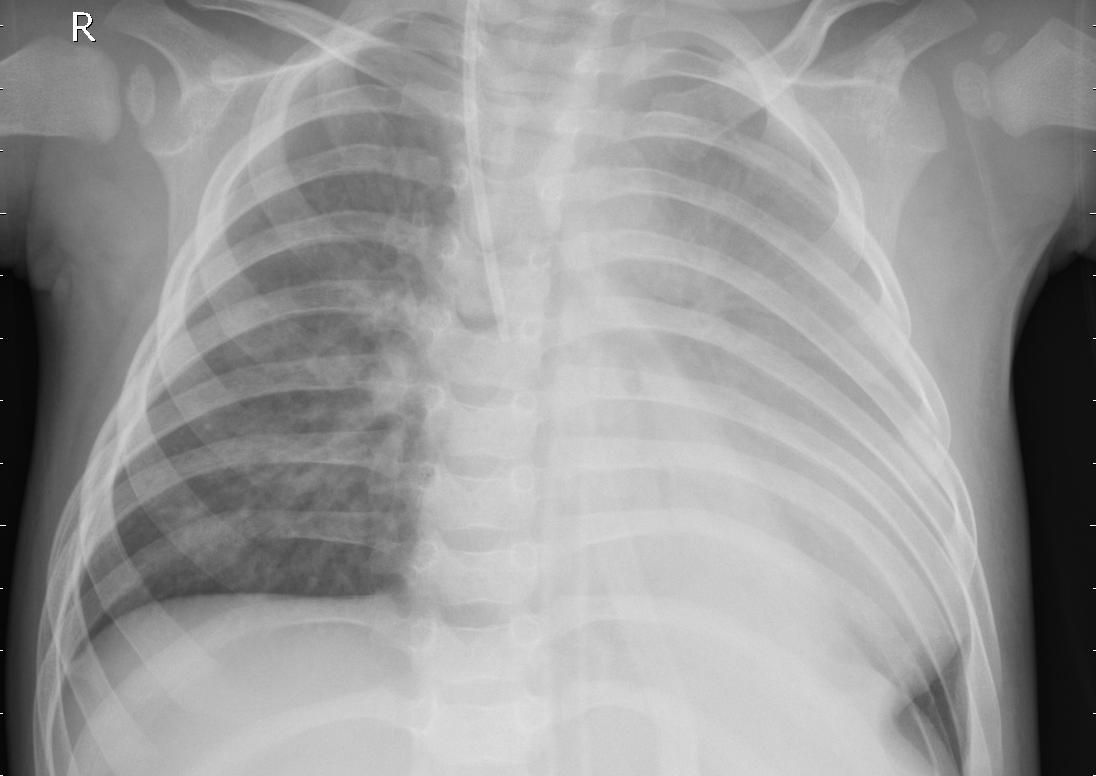
Diagnosis: PNEUMONIA